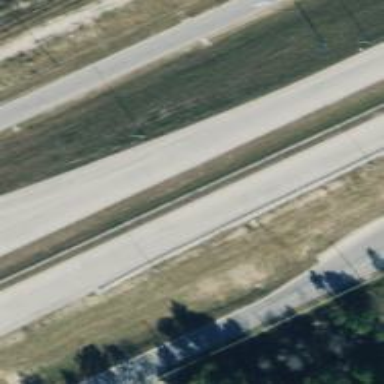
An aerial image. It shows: Motorway.